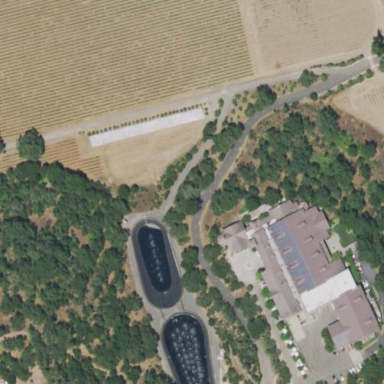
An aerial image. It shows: Vineyard where grapes are grown.